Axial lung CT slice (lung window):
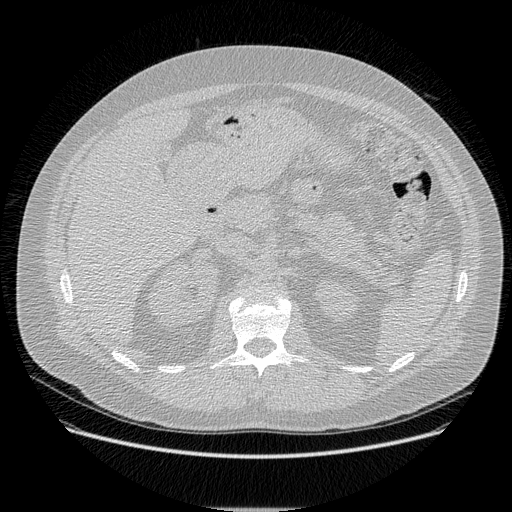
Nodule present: no